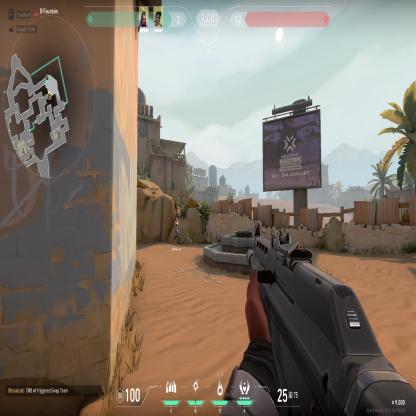
Label: teammate